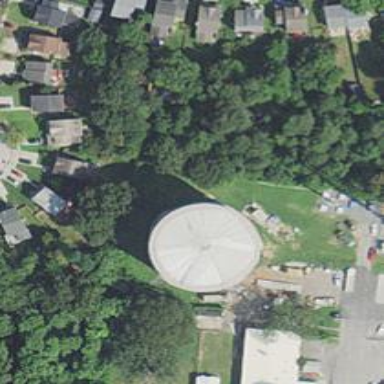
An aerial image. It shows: Storage tank that is man-made.